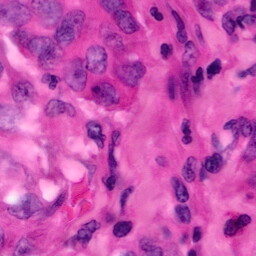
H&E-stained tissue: Pancreatic